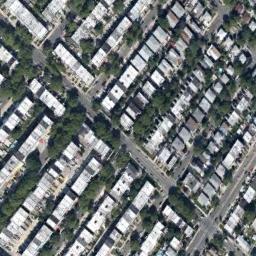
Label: dense_residential